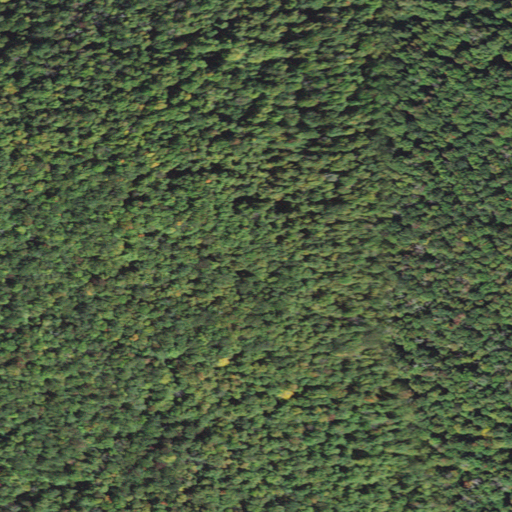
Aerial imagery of mountain in Massachusetts named Woodchuck Hill containing only deciduous forest